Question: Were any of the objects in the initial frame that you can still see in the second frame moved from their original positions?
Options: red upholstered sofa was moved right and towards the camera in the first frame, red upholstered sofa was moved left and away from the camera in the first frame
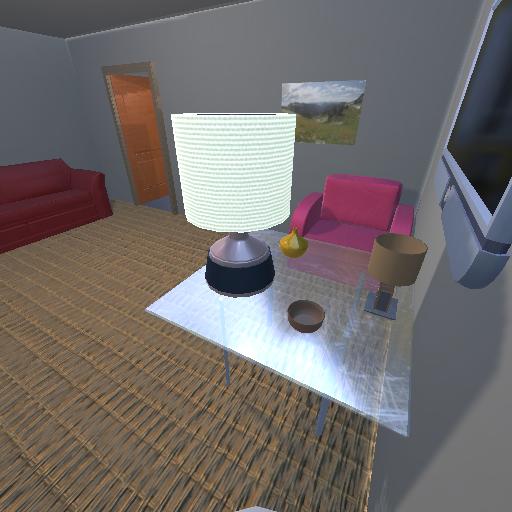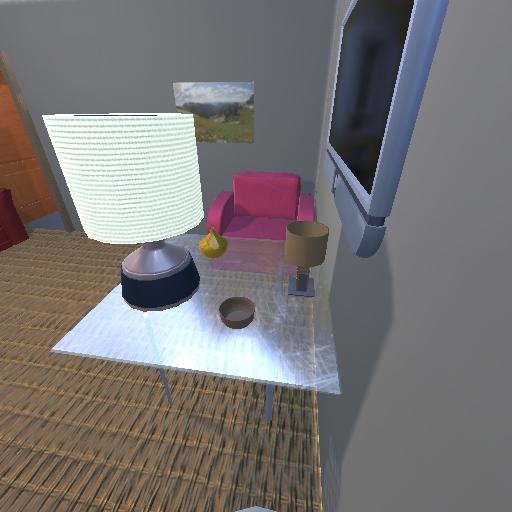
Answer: red upholstered sofa was moved right and towards the camera in the first frame